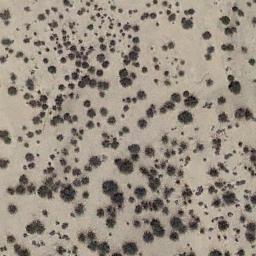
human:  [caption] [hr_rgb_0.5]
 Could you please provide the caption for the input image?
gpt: Chaparral is evenly distributed on the sand .

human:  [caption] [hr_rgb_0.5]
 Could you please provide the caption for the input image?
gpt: There are clusters of lush trees in the desert .

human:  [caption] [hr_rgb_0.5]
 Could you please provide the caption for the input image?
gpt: Some disconnected small chaparrals grow in the desert .

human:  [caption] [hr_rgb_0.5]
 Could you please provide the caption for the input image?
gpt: There are some bushes make up the chaparral on the desert .

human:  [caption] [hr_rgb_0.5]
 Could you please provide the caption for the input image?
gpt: The plants in the chaparral vary in size .